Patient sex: M
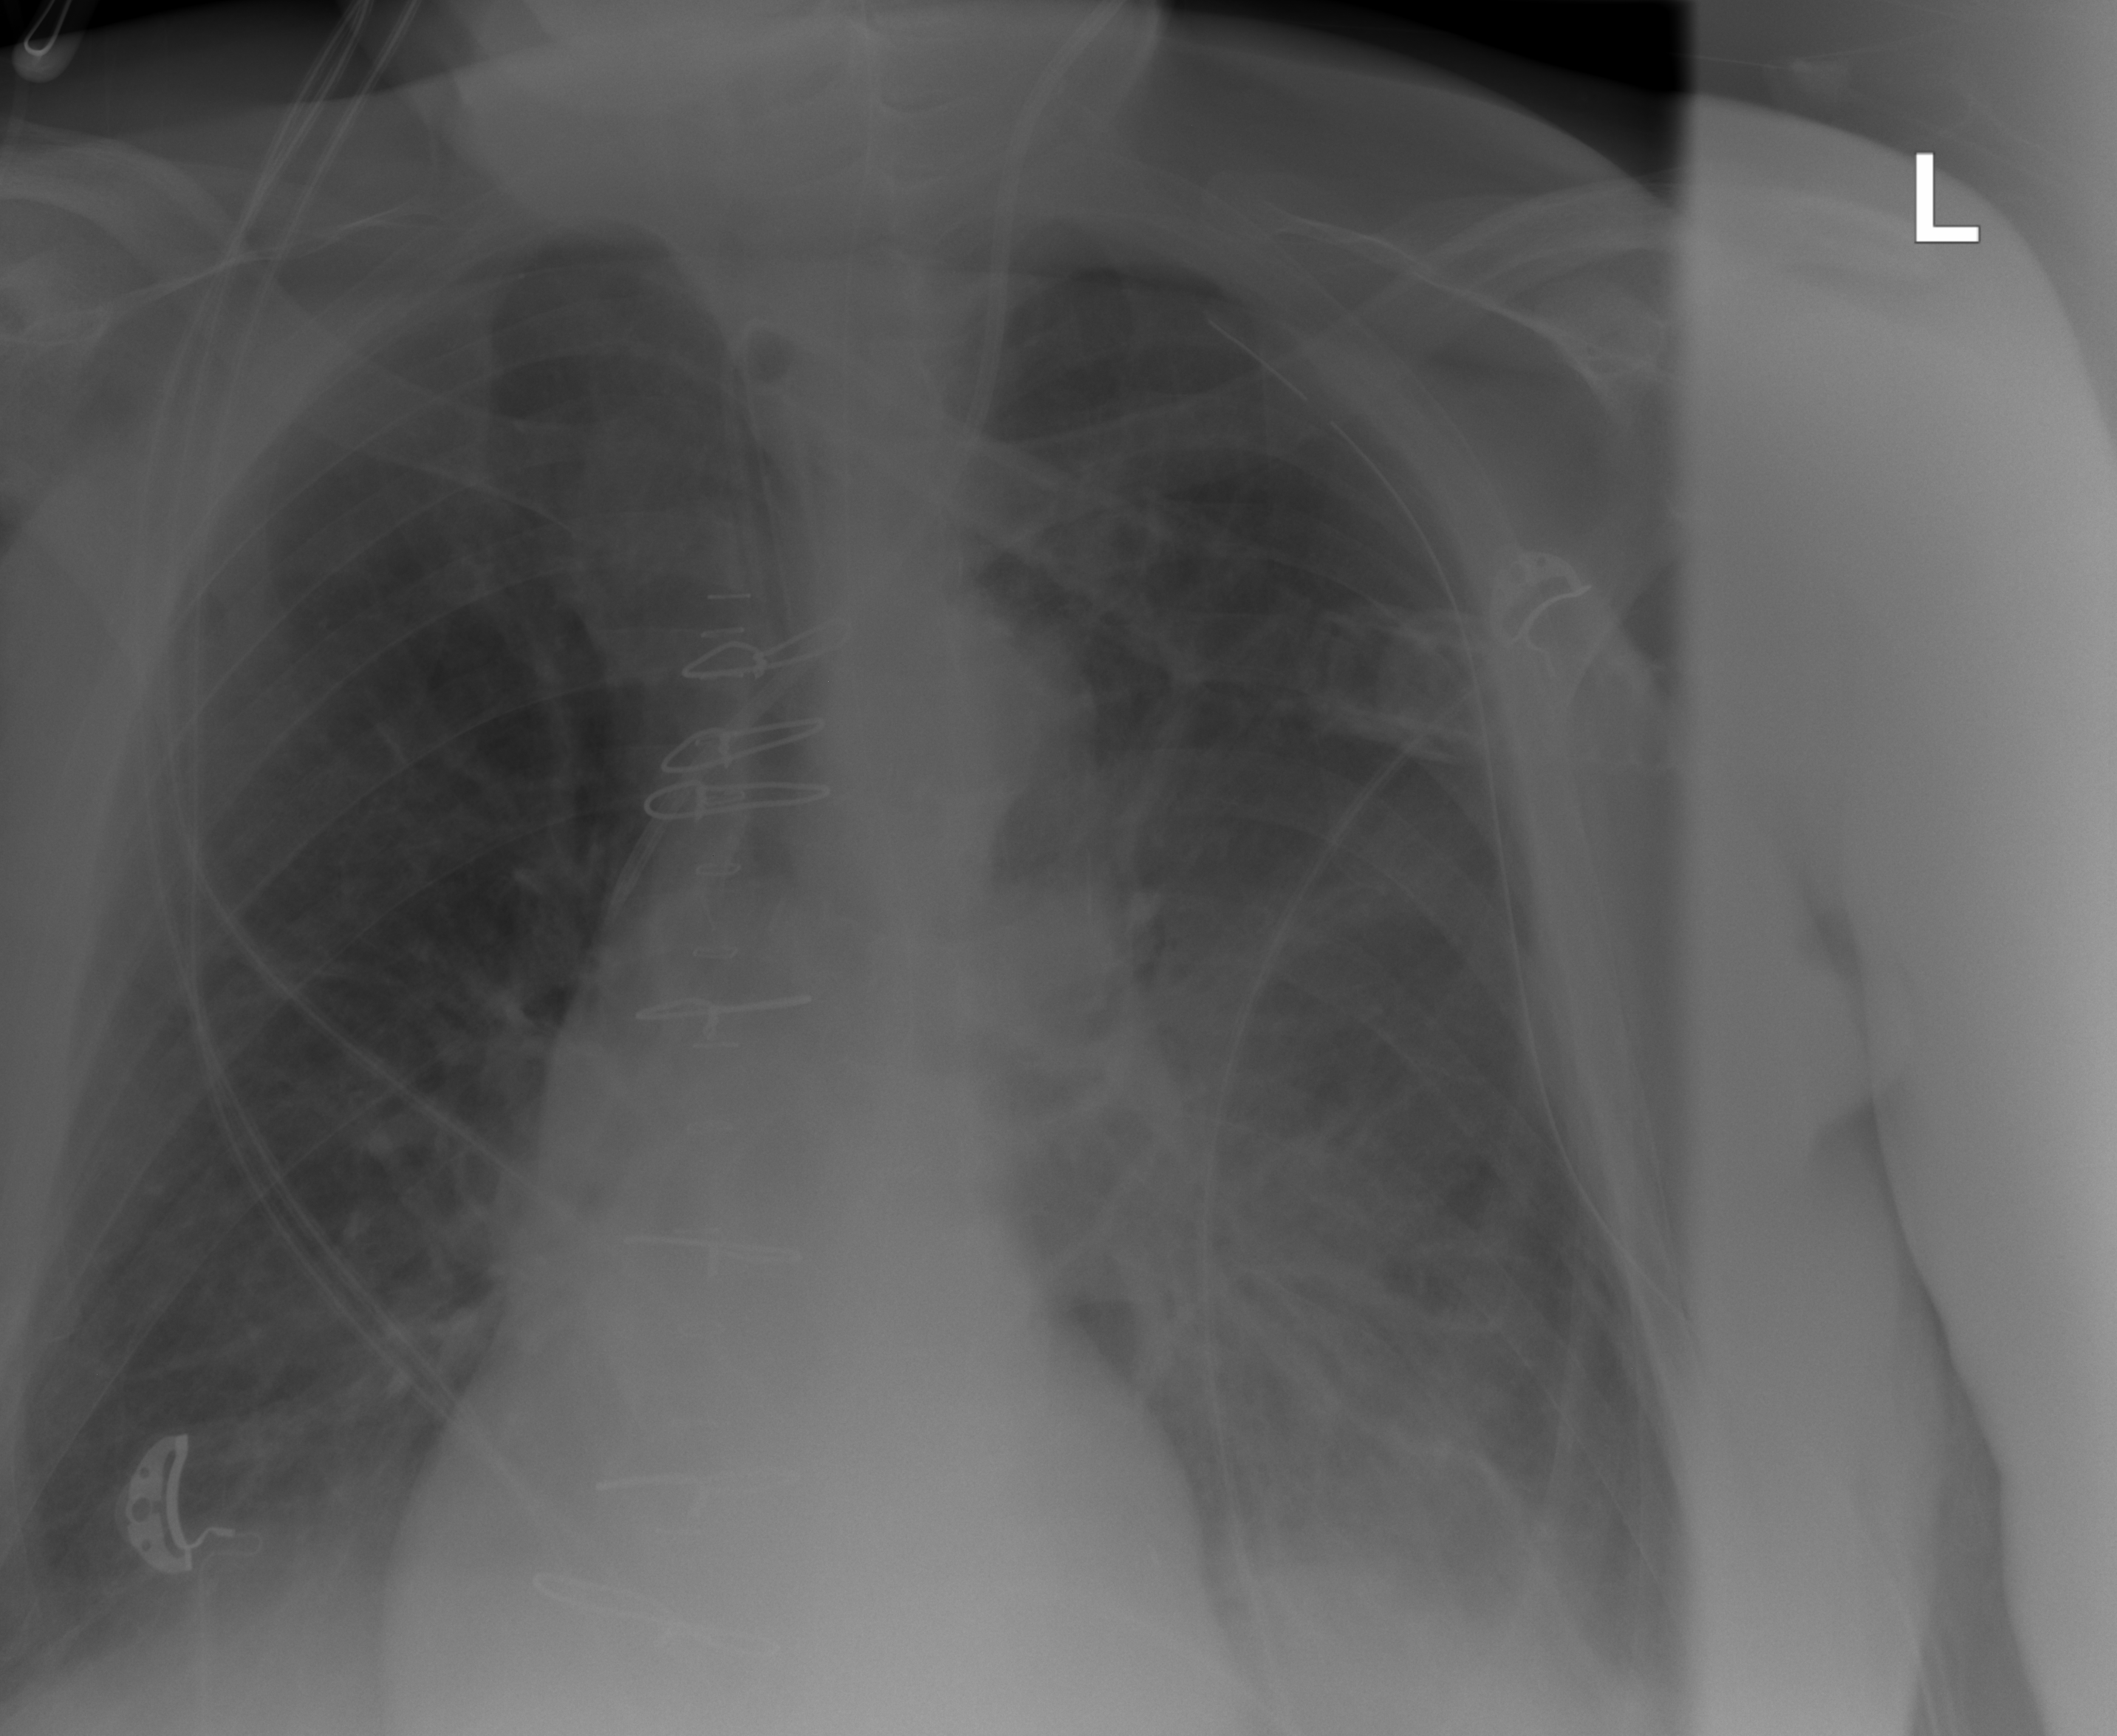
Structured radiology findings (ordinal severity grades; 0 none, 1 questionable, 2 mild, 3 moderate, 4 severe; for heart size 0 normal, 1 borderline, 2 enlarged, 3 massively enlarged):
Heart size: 0
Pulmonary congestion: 2
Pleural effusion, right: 2
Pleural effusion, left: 0
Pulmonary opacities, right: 0
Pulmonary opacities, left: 2
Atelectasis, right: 2
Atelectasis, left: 2